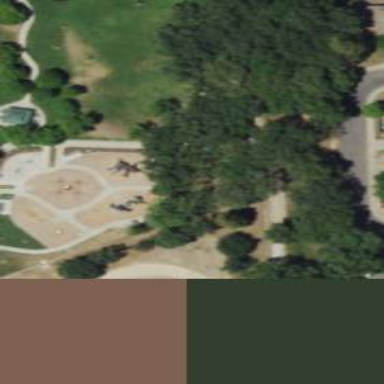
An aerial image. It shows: Playground area for leisure activities on the land.